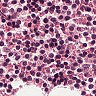
Metastatic tissue present: no